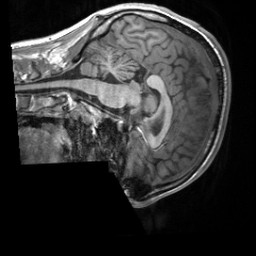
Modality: T1w
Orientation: sagittal
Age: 21
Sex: male
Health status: healthy
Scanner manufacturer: siemens
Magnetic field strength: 3 T
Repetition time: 2 s
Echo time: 0.00232 s